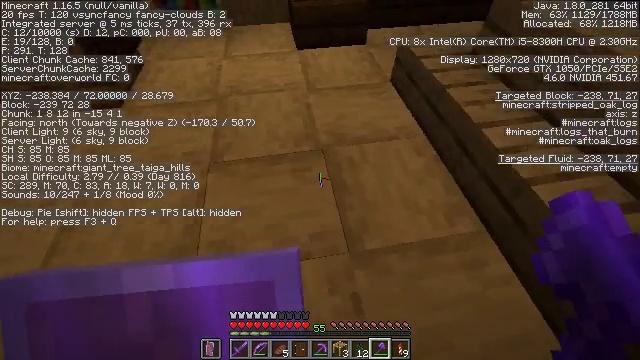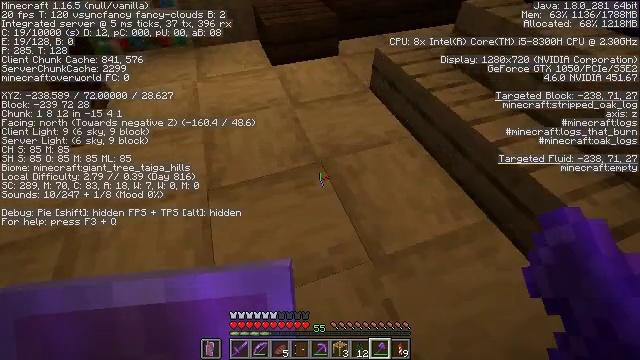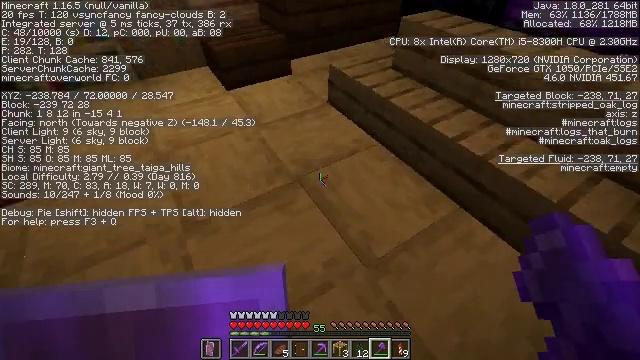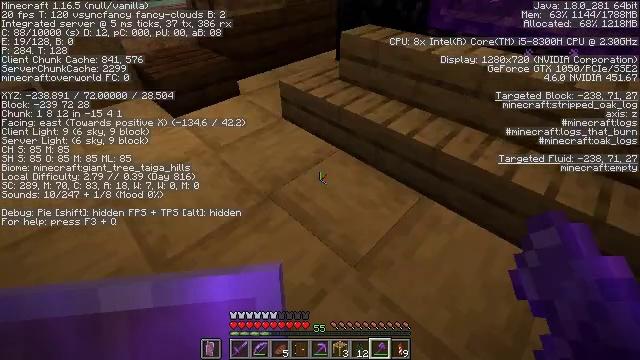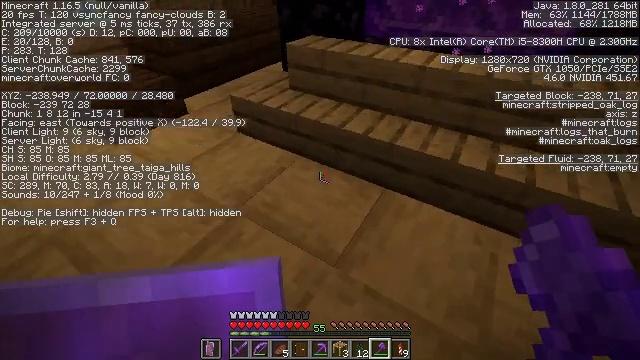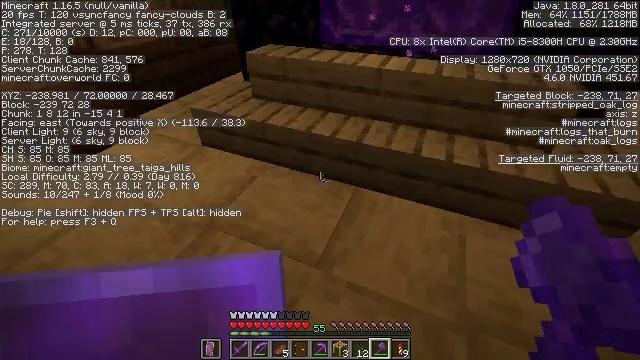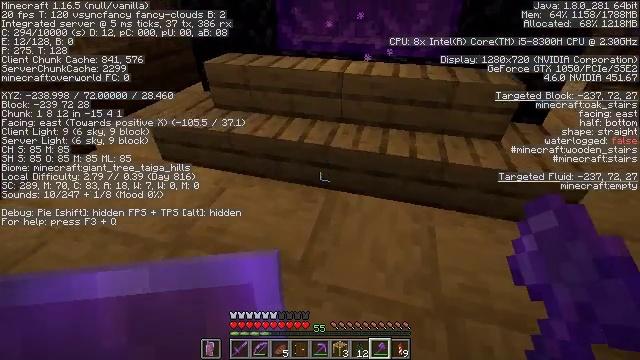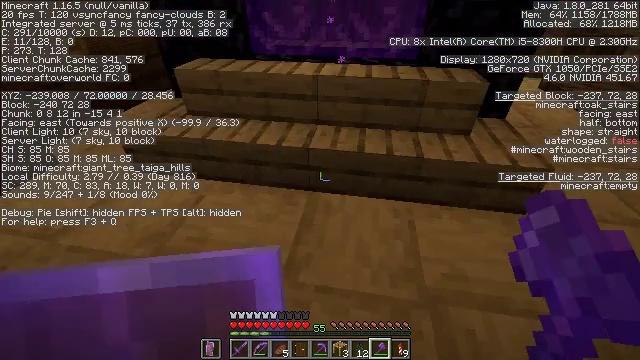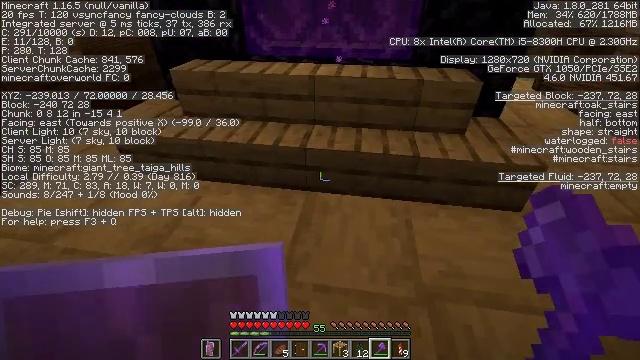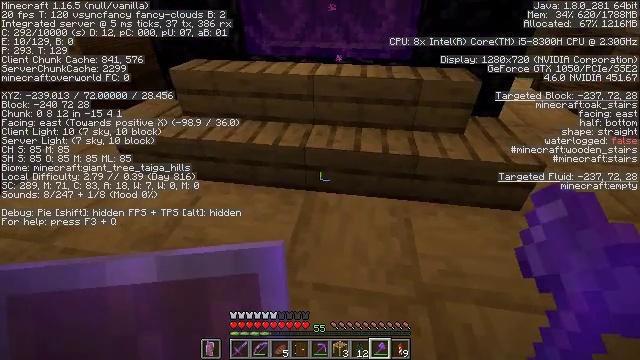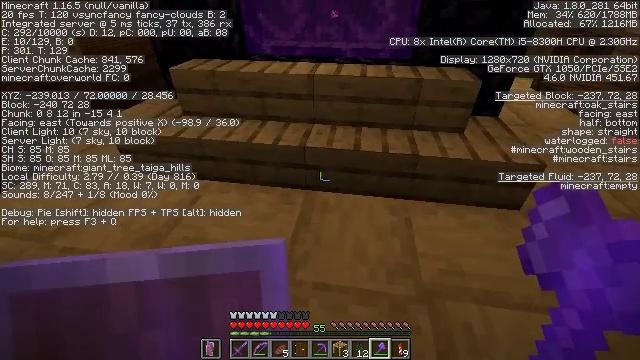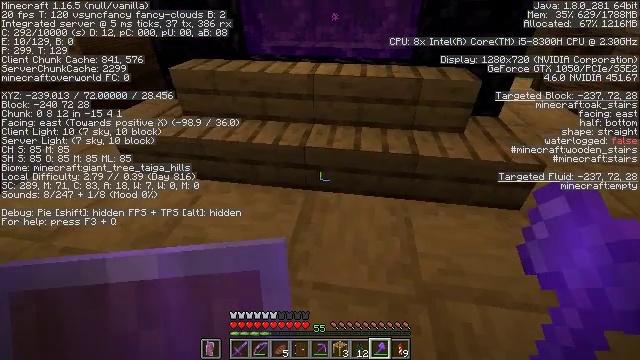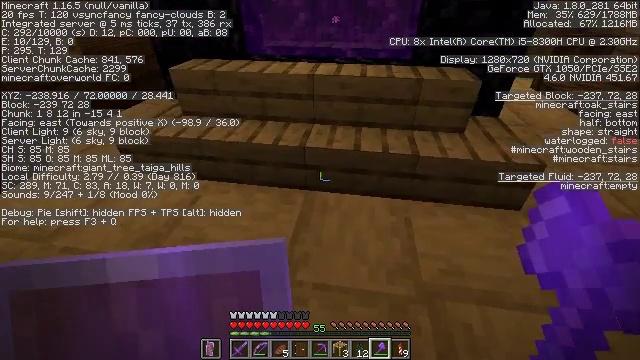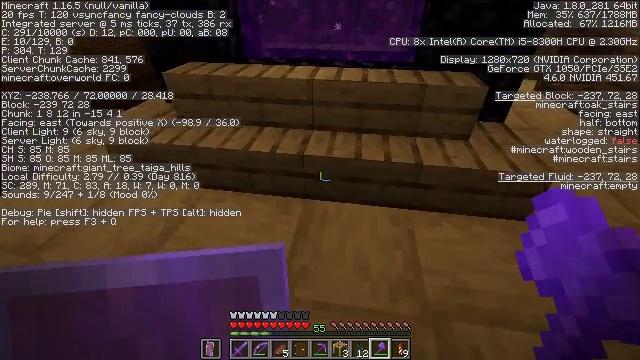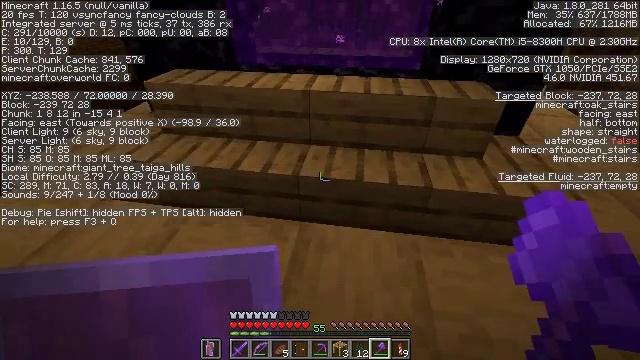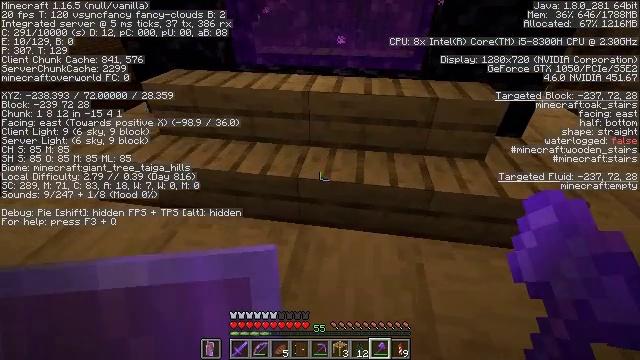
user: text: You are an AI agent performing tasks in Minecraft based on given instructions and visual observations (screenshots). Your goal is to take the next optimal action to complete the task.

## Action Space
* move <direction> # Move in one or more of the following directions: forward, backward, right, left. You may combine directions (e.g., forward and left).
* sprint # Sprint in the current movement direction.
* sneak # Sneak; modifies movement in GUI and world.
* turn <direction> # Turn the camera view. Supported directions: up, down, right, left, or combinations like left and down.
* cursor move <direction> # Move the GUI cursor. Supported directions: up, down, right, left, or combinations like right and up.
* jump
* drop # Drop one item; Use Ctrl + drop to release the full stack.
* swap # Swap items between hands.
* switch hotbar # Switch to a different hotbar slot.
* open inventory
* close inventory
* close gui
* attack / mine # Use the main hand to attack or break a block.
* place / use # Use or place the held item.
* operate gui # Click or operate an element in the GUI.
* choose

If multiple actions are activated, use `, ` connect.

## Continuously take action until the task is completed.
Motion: motion action
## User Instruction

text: drop netherite axe
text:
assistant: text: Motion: move left, turn right and up
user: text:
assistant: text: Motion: move left, turn right and up
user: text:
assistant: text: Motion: turn right and up
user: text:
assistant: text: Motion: turn right and up
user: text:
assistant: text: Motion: turn right and up
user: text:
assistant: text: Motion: turn right and up
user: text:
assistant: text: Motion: turn right
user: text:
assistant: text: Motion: no_op
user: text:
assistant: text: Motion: no_op
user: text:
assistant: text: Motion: no_op
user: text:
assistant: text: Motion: no_op
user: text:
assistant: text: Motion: move forward
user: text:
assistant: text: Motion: move forward
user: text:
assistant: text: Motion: move forward
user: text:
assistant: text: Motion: move forward
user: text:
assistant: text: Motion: no_op
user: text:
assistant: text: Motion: no_op
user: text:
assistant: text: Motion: no_op
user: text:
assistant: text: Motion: no_op
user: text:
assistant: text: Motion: no_op
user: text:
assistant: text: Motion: no_op
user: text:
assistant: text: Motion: no_op
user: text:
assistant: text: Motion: no_op
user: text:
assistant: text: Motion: turn right and up
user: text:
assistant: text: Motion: turn right and up
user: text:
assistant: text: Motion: move right, turn right
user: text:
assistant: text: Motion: move right, turn right
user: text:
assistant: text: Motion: move right
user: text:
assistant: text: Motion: move right
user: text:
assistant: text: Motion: move right